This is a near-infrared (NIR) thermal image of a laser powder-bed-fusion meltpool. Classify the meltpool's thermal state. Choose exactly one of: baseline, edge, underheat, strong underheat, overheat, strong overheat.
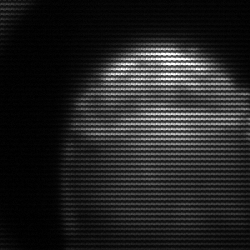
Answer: edge